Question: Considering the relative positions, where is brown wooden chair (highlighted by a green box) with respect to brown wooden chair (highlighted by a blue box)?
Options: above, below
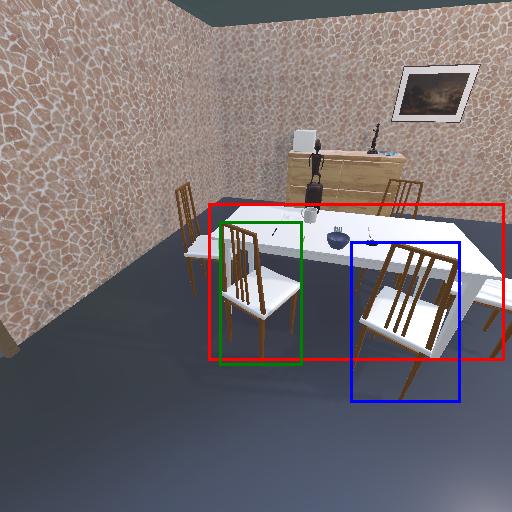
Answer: above